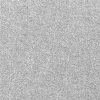
Atmospheric dust classification: dusty